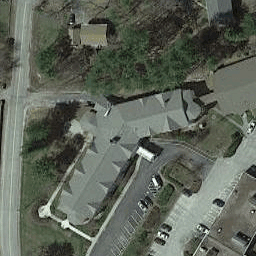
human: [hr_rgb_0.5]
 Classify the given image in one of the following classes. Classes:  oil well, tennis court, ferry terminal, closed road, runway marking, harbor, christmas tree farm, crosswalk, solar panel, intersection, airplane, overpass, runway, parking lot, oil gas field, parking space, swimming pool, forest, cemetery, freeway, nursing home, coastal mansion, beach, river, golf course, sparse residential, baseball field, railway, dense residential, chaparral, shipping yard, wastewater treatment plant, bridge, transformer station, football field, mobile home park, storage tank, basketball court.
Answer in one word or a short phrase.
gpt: nursing home